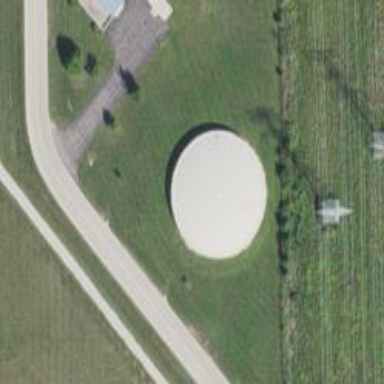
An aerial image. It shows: Storage tank that is man-made.